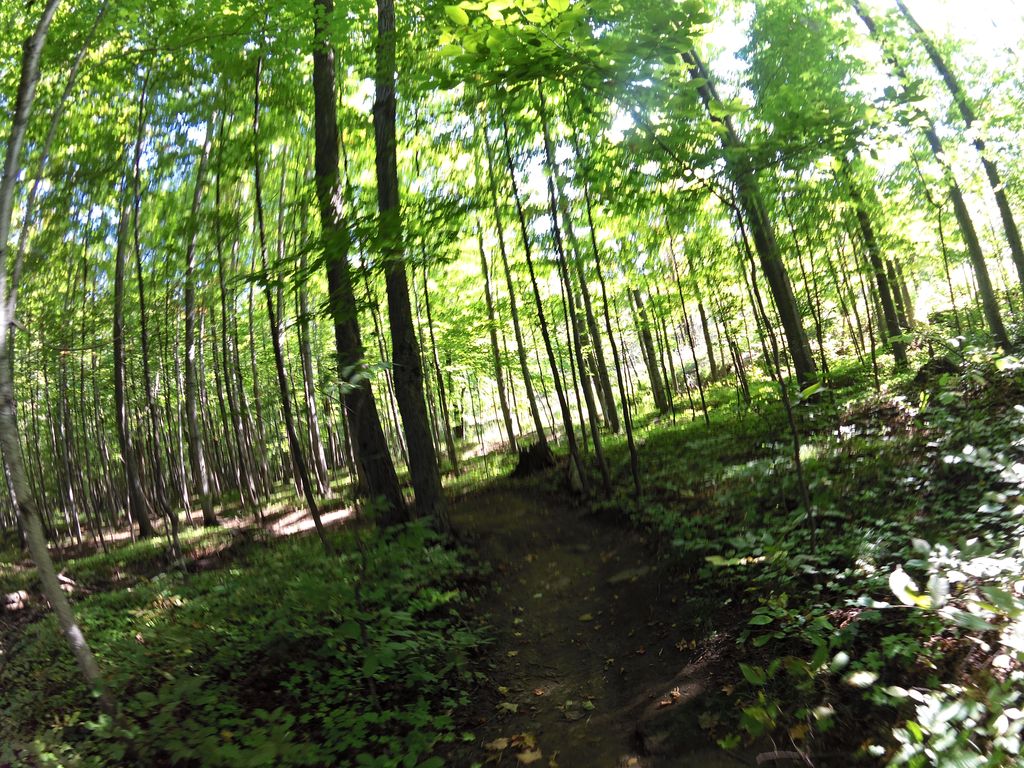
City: ottawa-gatineau